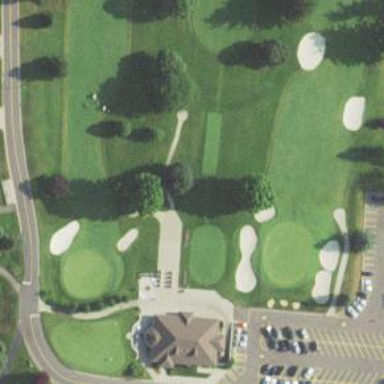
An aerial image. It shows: Path designated for golf carts.